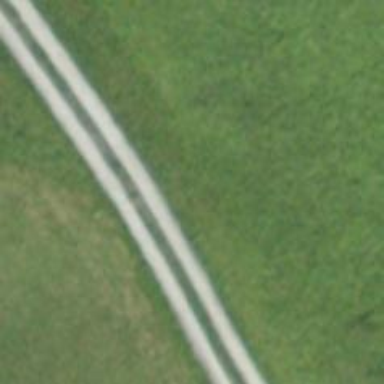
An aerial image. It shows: Service road with high-quality grade 1 track surface.